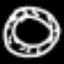
Label: donut